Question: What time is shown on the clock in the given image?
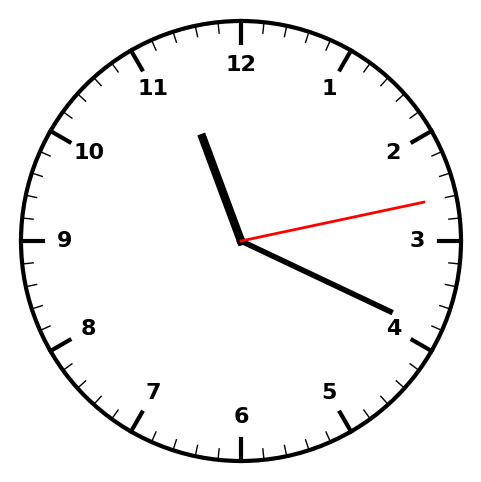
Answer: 11:19:13